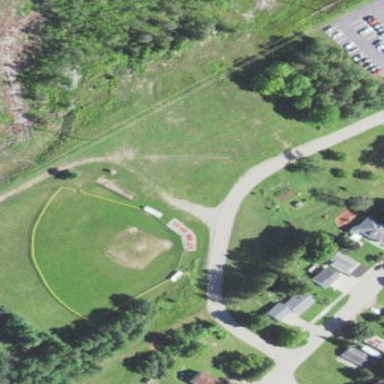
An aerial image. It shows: Baseball pitch for leisure land.